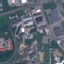
Land use / land cover: Industrial